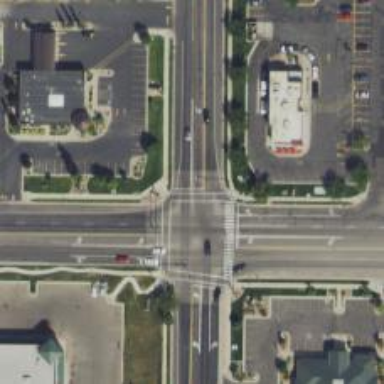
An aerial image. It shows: Crossing with line markings on the road.